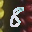
Label: 8